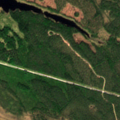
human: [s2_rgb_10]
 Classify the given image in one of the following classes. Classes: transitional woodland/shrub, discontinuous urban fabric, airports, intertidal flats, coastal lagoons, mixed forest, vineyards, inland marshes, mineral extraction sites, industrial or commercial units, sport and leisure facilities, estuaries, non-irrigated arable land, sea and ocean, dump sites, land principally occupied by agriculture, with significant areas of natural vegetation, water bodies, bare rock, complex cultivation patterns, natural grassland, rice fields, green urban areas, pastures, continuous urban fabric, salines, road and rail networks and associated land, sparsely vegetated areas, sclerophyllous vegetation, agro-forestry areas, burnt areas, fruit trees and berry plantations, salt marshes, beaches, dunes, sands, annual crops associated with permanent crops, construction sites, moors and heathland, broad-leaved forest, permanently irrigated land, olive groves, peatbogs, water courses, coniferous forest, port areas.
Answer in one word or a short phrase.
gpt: coniferous forest, peatbogs